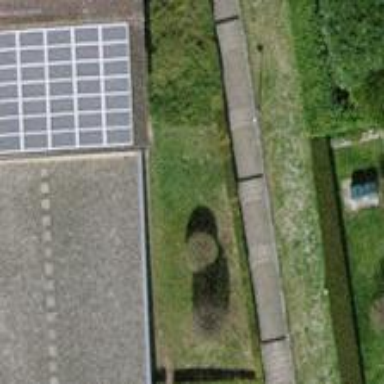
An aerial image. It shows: Shrub in its natural environment.